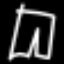
Label: pants